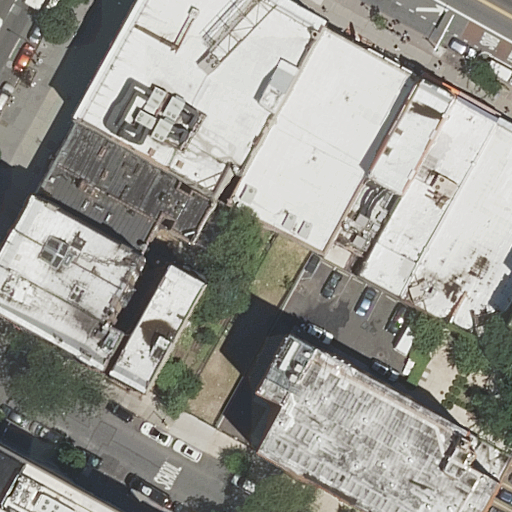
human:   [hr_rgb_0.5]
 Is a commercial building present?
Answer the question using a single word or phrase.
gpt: no

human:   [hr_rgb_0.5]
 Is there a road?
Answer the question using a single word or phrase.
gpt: yes

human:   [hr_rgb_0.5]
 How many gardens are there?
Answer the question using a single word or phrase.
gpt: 1

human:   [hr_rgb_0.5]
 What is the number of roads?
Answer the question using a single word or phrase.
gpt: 3

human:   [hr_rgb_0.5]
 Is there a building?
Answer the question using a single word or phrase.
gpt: yes

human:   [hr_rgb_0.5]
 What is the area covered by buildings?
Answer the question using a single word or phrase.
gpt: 4080m2

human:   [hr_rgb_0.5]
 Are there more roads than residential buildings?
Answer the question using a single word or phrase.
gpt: no

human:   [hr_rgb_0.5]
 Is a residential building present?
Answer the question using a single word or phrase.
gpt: yes

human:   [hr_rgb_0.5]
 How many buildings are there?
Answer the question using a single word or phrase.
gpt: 14

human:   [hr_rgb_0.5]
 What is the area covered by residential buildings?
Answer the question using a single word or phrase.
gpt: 4080m2

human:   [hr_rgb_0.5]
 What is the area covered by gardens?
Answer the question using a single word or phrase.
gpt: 635m2

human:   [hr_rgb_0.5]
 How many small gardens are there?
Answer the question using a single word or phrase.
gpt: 0

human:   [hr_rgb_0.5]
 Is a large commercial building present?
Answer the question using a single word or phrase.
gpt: no

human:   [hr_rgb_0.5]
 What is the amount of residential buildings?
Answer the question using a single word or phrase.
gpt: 14

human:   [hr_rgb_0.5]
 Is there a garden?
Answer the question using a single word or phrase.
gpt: yes

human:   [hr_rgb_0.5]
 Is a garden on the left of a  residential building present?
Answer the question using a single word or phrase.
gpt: yes

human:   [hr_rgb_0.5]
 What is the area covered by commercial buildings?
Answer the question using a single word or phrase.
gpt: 0m2

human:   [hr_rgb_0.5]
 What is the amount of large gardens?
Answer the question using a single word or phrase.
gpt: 1

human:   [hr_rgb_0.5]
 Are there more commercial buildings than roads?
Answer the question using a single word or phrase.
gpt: no

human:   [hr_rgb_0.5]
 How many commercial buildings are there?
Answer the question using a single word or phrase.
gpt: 0

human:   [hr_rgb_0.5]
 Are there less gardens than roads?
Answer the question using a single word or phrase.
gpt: yes

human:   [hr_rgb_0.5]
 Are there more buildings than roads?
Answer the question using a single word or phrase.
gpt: yes

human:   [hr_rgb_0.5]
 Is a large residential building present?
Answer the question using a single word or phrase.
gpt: yes

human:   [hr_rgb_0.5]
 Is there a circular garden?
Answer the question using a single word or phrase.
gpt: no

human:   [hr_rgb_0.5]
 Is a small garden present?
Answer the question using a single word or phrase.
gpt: no

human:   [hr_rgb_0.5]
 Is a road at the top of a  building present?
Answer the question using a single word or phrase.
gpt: yes

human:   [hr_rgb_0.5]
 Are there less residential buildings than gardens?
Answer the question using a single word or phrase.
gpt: no

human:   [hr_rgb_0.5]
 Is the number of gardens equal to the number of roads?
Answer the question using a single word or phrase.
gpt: no

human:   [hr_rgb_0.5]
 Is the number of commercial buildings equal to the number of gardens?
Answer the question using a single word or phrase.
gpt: no

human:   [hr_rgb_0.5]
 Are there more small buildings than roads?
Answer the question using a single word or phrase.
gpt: no

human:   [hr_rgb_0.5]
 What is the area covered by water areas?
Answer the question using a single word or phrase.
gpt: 0m2

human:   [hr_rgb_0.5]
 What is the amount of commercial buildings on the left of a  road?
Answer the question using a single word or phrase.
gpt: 0

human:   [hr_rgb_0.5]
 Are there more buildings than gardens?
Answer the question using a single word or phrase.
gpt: yes

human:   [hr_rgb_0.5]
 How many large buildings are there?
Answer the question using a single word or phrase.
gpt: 3

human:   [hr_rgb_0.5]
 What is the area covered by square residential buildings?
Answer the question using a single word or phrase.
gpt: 0m2

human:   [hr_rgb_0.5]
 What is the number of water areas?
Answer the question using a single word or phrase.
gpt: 0

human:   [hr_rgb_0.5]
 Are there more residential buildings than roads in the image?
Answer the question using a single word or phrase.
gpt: yes

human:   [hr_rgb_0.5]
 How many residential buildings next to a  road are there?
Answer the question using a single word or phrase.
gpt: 14

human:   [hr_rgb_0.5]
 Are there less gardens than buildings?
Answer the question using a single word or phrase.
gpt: yes

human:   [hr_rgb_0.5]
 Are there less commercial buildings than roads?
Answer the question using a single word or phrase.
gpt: yes

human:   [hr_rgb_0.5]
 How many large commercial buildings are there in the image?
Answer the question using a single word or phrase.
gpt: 0

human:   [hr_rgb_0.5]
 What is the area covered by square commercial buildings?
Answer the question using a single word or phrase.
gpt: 0m2

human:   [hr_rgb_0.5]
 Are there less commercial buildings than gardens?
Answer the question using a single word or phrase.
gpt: yes

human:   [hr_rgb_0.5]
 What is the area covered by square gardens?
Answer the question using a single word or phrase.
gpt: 0m2

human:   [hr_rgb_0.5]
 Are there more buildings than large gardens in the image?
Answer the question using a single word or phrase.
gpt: yes

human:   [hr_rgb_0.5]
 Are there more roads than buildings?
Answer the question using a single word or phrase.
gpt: no

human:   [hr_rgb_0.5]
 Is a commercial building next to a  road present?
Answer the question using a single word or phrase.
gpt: no

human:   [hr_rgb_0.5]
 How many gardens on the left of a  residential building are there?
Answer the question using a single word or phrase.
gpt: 1

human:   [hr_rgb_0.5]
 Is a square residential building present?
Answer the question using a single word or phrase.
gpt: no

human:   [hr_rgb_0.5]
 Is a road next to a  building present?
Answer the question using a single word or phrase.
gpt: yes

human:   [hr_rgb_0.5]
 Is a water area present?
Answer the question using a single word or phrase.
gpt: no

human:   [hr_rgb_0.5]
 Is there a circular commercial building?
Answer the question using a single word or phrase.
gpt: no

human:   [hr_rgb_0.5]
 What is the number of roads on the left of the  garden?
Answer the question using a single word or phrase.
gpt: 1

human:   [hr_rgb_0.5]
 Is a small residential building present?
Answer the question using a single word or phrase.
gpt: yes

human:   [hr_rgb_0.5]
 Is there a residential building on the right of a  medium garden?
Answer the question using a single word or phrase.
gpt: no

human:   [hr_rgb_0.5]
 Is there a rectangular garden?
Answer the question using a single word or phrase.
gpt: yes

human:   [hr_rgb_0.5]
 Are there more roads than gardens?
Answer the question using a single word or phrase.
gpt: yes

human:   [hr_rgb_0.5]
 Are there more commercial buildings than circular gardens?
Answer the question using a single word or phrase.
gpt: no

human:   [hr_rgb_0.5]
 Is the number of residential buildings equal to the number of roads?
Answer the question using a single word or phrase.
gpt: no

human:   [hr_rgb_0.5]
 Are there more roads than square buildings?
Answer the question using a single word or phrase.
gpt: yes

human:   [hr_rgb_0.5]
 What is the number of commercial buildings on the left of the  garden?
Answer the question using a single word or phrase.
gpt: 0

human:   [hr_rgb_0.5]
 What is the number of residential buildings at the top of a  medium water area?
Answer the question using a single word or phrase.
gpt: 0

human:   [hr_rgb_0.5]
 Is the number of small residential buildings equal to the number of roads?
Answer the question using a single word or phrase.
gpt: yes

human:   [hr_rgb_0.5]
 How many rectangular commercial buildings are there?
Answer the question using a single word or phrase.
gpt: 0